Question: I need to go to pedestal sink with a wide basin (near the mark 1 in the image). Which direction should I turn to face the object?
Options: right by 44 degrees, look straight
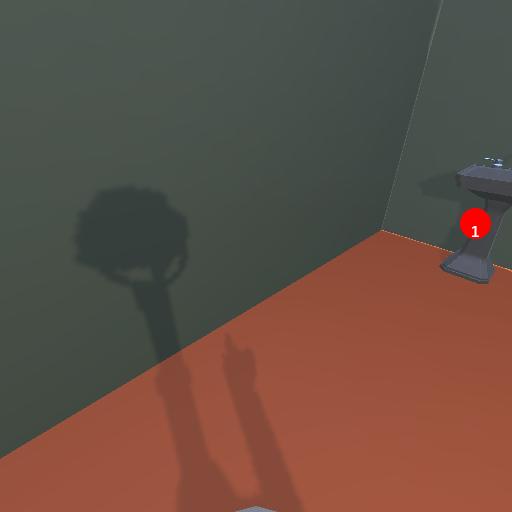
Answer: right by 44 degrees